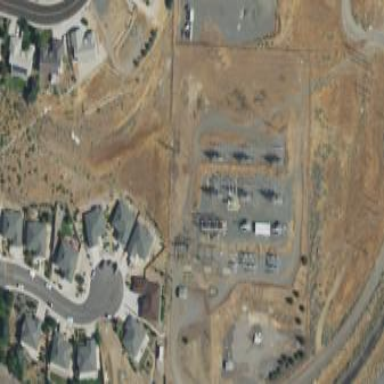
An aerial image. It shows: Power substation enclosed by fence.